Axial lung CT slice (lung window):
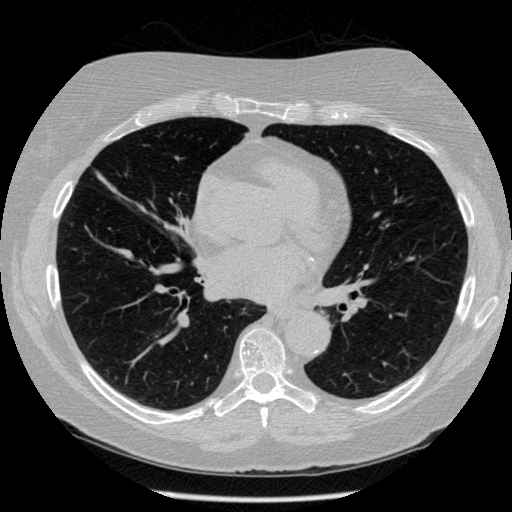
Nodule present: no